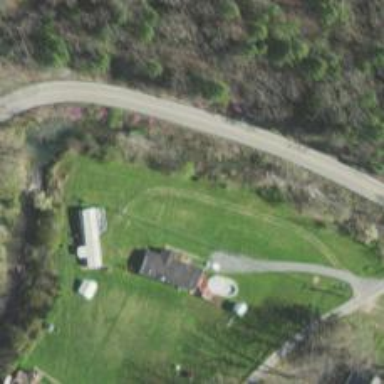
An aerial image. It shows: Driveway.